Field crop: maize
Growth stage: 2
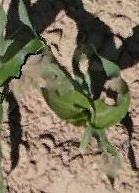
Species: maize